Question: I need to map columns according to the number of months ahead of a subtraction between two dates.
Example: '2012-10-01' - '2010-10-01' = 24
I need to allocate 24 columns (to insert into a temporary table), with the names of all the months between '01.10.2012' and '01.10.2010' => October, November,..... October.
Each column represents a month like this:
October November December January February March April May June July August September October November December January February March April May June July August September October
'''
City
Area
Production => Oct,Nov,Dec...etc...
Yield
'''
ok, I have a figure called "production" of which I show the distribution by month, according to a time called "the month of harvest."
example:
Production => harvest date
100 => '2010 / 10/02 '
200 => '2011 / 11/01 '
100 => '2012 / 10/10 '
The result set would be

Any suggestions?
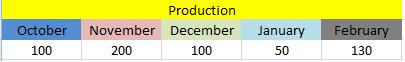
Answer: For this you will need a single table without any use of cursors or dynamic creation of columns. The solution is to pivot the results to get the final output
'''
2010-10 2010-11 2010-12 2011-1...
50 100 25 70
'''
That is the combination of year and month is what makes the column unique and the sum is done for the entire month and placed in the correct column. One issue that arose quickly is when using 'PIVOT' you need to list out your column names. For instance '... PIVOT (SUM(Harvest)) FOR ([2011-10], [2011-11]...' but we can avoid this all together with the use of 'STUFF' and 'XML Path'.
Here is what you can do, I used TEMP tables, but you can change this to reference your real tables. First the table:
'''
CREATE TABLE #Test
(
[ID] [int] IDENTITY(1,1) NOT NULL,
TheDate datetime,
Harvest int
)
'''
Then insert some dummy data:
'''
INSERT INTO #Test(TheDate, Harvest) VALUES ('10/11/2011', 50)
INSERT INTO #Test(TheDate, Harvest) VALUES ('10/11/2012', 100)
INSERT INTO #Test(TheDate, Harvest) VALUES ('10/1/2011', 20)
INSERT INTO #Test(TheDate, Harvest) VALUES ('12/11/2011', 50)
INSERT INTO #Test(TheDate, Harvest) VALUES ('11/11/2011', 50)
INSERT INTO #Test(TheDate, Harvest) VALUES ('11/12/2011', 150)
'''
Display the results:
'''
SELECT * FROM #Test
'''
Result is:
'''
ID TheDate Harvest
1 2011-10-11 00:00:00.000 50
2 2012-10-11 00:00:00.000 100
3 2011-10-01 00:00:00.000 20
4 2011-12-11 00:00:00.000 50
5 2011-11-11 00:00:00.000 50
6 2011-11-12 00:00:00.000 150
'''
Here is where the magic happens:
'''
DECLARE @listCol VARCHAR(2000)
DECLARE @query VARCHAR(4000)
SELECT @listCol = STUFF((
SELECT DISTINCT
],[' + ltrim(str(YEAR(TheDate))) +
'-' + CAST (MONTH(TheDate) as varchar(50))
FROM
#Test
ORDER BY
'],[' + ltrim(str(YEAR(TheDate))) + '-' +
CAST(MONTH(TheDate) as varchar(50))
FOR XML PATH('')
), 1, 2, '') + ']'
SET @query =
'SELECT * FROM
(SELECT
ltrim(str(YEAR(TheDate))) +
''-'' + CAST (MONTH(TheDate) as varchar(50)) AS TheCol,
Harvest
FROM
#Test
) src
PIVOT (SUM(Harvest) FOR TheCol
IN ('+@listCol+')) AS pvt'
'''
Then execute this query:
'EXECUTE (@query)'
The result:
'''
2011-10 2011-11 2011-12 2012-10
70 200 50 100
'''
And don't forget to get rid of the temp table
'DROP TABLE #Test'
Remember I am using my test data, so you can add to it as you like. Here is a graphical output of everything: